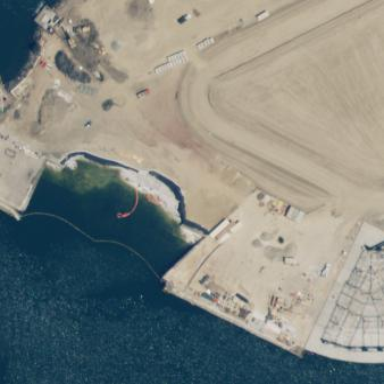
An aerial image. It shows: Breakwater structure.